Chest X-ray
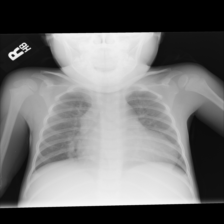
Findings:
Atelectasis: negative
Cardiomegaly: negative
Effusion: negative
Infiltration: negative
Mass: negative
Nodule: negative
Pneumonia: negative
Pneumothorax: negative
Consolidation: negative
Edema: negative
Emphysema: negative
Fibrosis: negative
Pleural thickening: negative
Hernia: negative